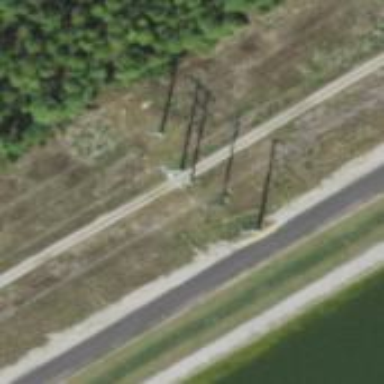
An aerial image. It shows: Power pole.